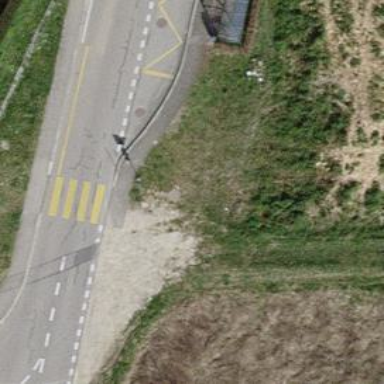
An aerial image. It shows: Bus stop with platform for public transport.